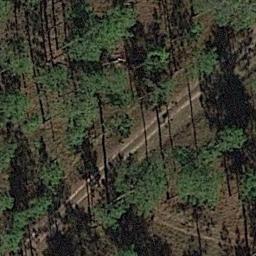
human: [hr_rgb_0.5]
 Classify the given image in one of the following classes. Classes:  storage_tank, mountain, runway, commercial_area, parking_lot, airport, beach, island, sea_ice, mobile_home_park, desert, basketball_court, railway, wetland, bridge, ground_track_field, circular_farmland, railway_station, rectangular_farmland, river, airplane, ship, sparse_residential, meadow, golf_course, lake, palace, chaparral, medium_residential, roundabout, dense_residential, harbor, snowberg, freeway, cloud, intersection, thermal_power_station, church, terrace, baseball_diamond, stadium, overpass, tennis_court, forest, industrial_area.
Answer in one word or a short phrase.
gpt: forest